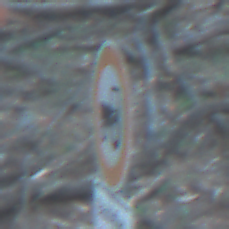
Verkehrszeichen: VerbotKraftfahrzeugeZuegeNichtSchneller25
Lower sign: SonstigeFahrzeugePersonengruppenFrei1
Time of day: MorningAfternoon
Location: Outdoor (Nature)
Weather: Clear
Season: NotSpecified
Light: Natural